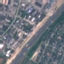
Land use / land cover class: Highway